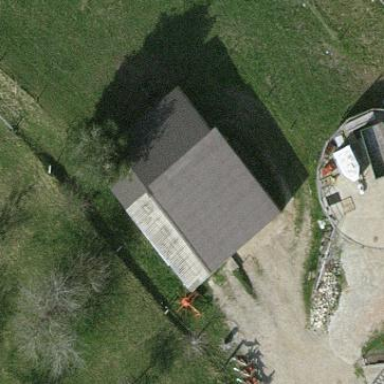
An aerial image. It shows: Shed building.